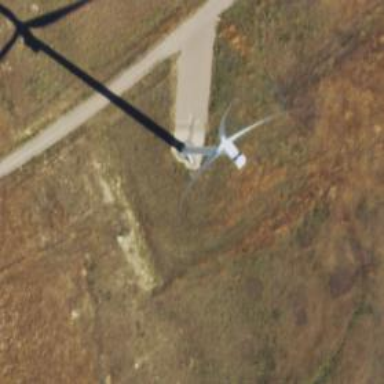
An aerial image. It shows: Wind turbine generator that utilizes wind as its source for generating electricity. It is of the horizontal axis type.